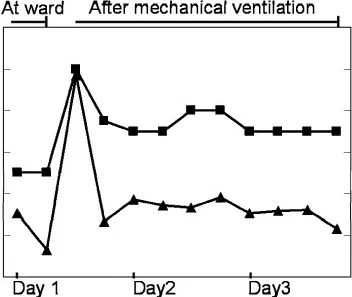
PaO2 and FiO2 levels during hospitalization.
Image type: pathology (immunostaining)